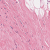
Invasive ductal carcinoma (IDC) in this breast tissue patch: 0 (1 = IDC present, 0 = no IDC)